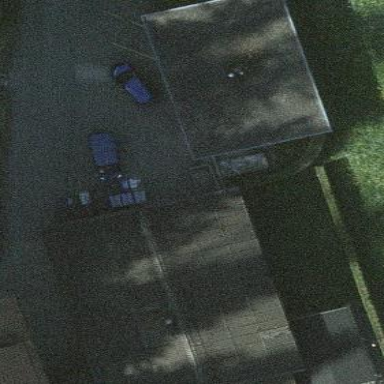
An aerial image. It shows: Warehouse.